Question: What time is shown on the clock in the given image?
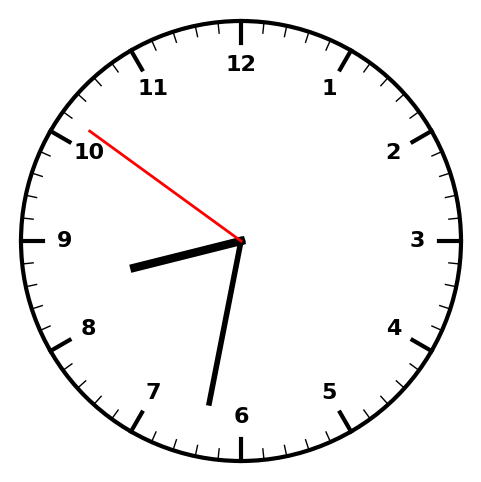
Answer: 08:31:51